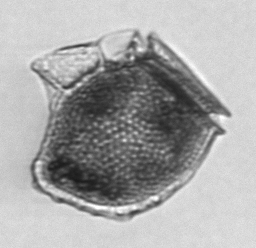
Label: Dinophysis_norvegica